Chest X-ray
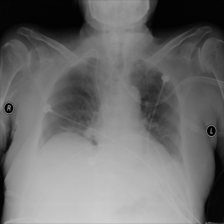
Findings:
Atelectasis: positive
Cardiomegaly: negative
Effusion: negative
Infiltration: positive
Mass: negative
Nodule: negative
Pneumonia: negative
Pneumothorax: negative
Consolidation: negative
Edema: negative
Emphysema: negative
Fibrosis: negative
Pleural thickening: negative
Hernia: negative